高一 · 组合几何学
求证: 两两相交且不共点的三条直线在同一平面内.
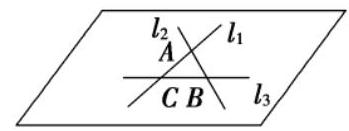
答案: : 如图所示, $l_{1} \cap l_{2}=A, l_{2} \cap l_{3}=B, l_{1} \cap l_{3}=C$.

求证: 直线 $l_{1}, l_{2}, l_{3}$ 在同一平面内.

证明: 法一 $\because l_{1} \cap l_{2}=A$,

$\therefore l_{1}$ 和 $l_{2}$ 确定一个平面 $\alpha$.

$\because l_{2} \cap l_{3}=B, \quad \therefore B \in l_{2}$.

又 $\because l_{2} \subset \alpha, \therefore B \in \alpha$.

同理可证 $C \in \alpha$.

叉 $\because B \in l_{3}, C \in l_{3}$,

$\therefore l_{3} \subset \alpha$.

$\therefore$ 直线 $l_{1} 、 l_{2} 、 l_{3}$ 在同一平面内.

法二 $\because l_{1} \cap l_{2}=A$,

$\therefore l_{1} 、 l_{2}$ 确定一个平面 $\alpha$.

$\because l_{2} \cap l_{3}=B$,

$\therefore l_{2} 、 l_{3}$ 确定一个平面 $\beta$.

$\because A \in l_{2}, l_{2} \subset \alpha, \quad \therefore A \in \alpha$.

$\because A \in l_{2}, l_{2} \subset \beta, \quad \therefore A \in \beta$.

同理可证 $B \in \alpha, B \in \beta, C \in \alpha, C \in \beta$.

$\therefore$ 不共线的三个点 $A 、 B 、 C$ 既在平面 $\alpha$ 内, 又在平面 $\beta$ 内.

$\therefore$ 平面 $\alpha$ 和 $\beta$ 重合, 即直线 $l_{1} 、 l_{2} 、 l_{3}$ 在同一平面内.